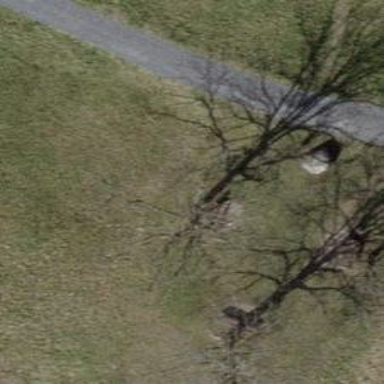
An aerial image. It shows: Bench.